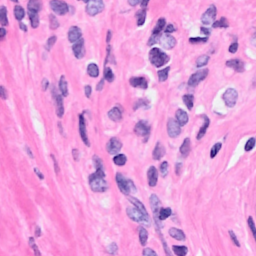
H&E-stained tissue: Breast